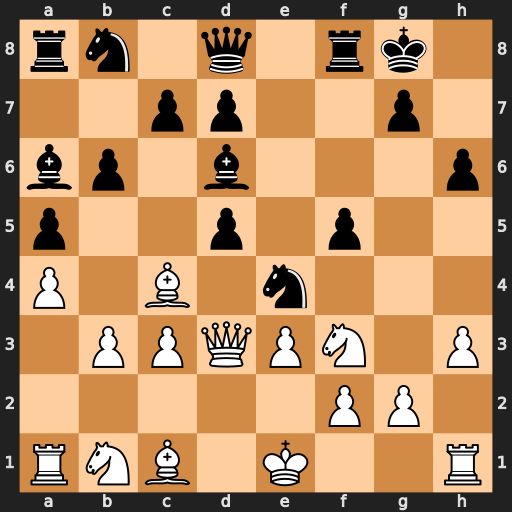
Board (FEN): rn1q1rk1/2pp2p1/bp1b3p/p2p1p2/P1B1n3/1PPQPN1P/5PP1/RNB1K2R
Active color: w
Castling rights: KQ
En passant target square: -
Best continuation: Qxd5+ Kh7 Qxa8 Bxc4 bxc4